Brain MRI, t2w sequence, axial 2D slice.
Patient: age 45, sex F, weight 95 kg, height 1.95 m
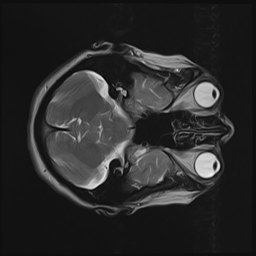